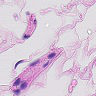
Metastatic tissue present: no